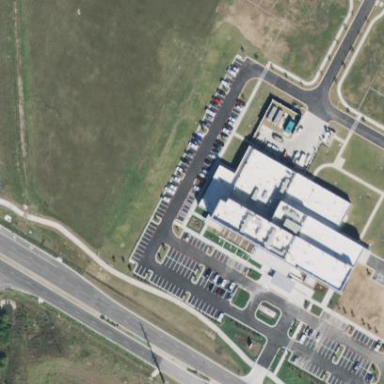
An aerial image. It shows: Hospital building.